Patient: sex M, age 72
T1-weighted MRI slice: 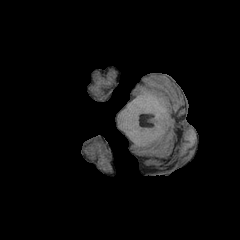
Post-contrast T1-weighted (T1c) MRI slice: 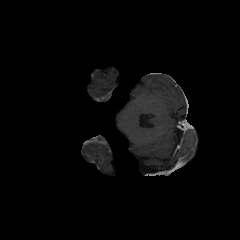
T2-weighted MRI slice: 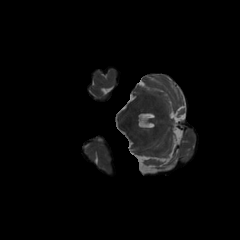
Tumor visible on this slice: no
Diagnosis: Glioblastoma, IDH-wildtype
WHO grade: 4